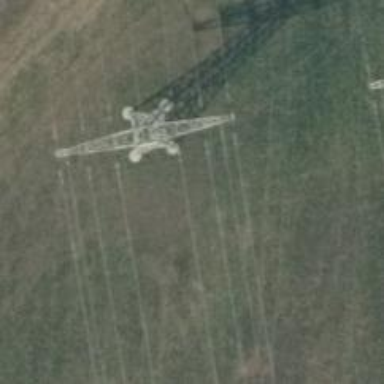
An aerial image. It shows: Three power lines with cables.